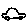
Label: car